Question: I'm trying to find an App folder in which the SQLite file was created.
I already have access to hidden "Library" folder and navigated to the relevant iPhone Simulator version folder.
Now I see a folder with all my apps but the folders names are some codes that look like this:

Which element in my specific app should I copy to search this folder?
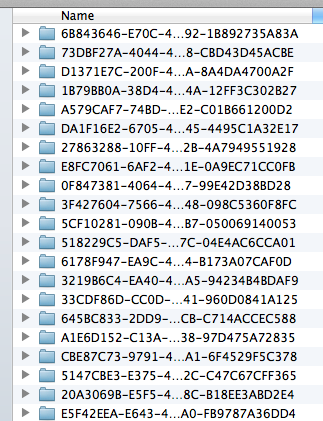
Answer: Don't use this codes, App does it for you. Use:
'''
NSArray *path = NSSearchPathForDirectoriesInDomains(NSDocumentDirectory, NSUserDomainMask, YES);
NSString *documentsDirectory = [path objectAtIndex:0];
NSString *sqlitePath = [documentsDirectory stringByAppendingPathComponent:@"yourFile.sqlite"];
'''